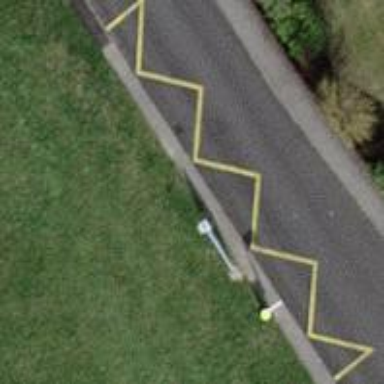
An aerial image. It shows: Sidewalk made of asphalt leading to platform for public transport.